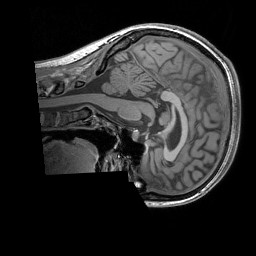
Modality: T1w
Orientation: sagittal
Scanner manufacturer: siemens
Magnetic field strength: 3 T
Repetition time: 1.83 s
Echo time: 0.00303 s